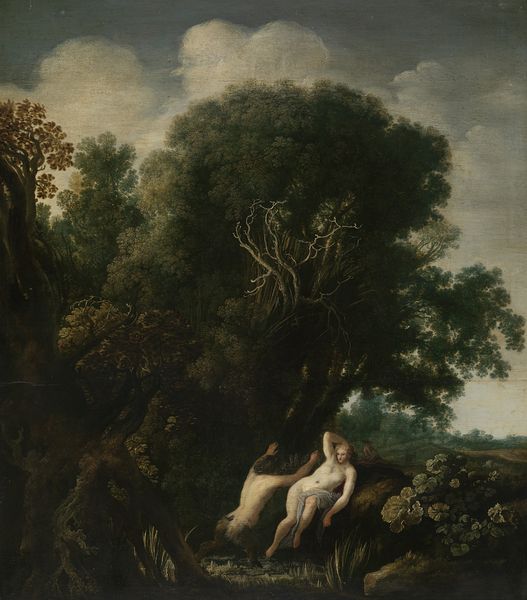
Titel: Een nimf verrast door een satyr tijdens het baden
Künstler: Moyses van Wtenbrouck
Standort: Amsterdam
Institution: Rijksmuseum
Schlagwörter: baum, blau, himmel, mann, nackt, weiß, wolken, bäume, grün, landschaft, menschen, see, blumen, braun, brust, frau, rücken, gras, tuch, arm, ast, natur, strauch, haare, wald, rast, adam, eva, lichtung, satyr, venus, bocksbeine, nacjt